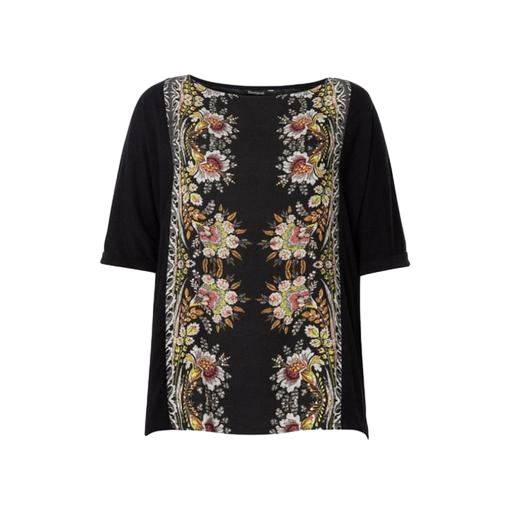
black floral-print top, black floral-print gauze top, black tunic floral print, white background